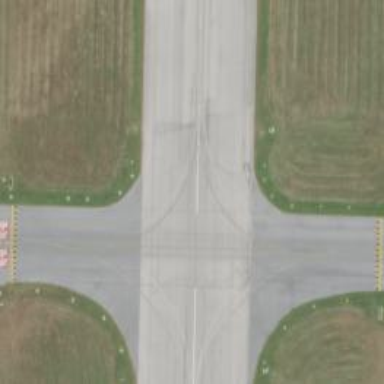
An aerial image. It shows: View of runway in airport.